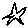
Label: star